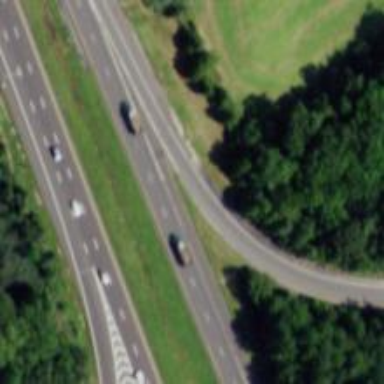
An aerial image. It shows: Motorway link with onramp.